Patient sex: F
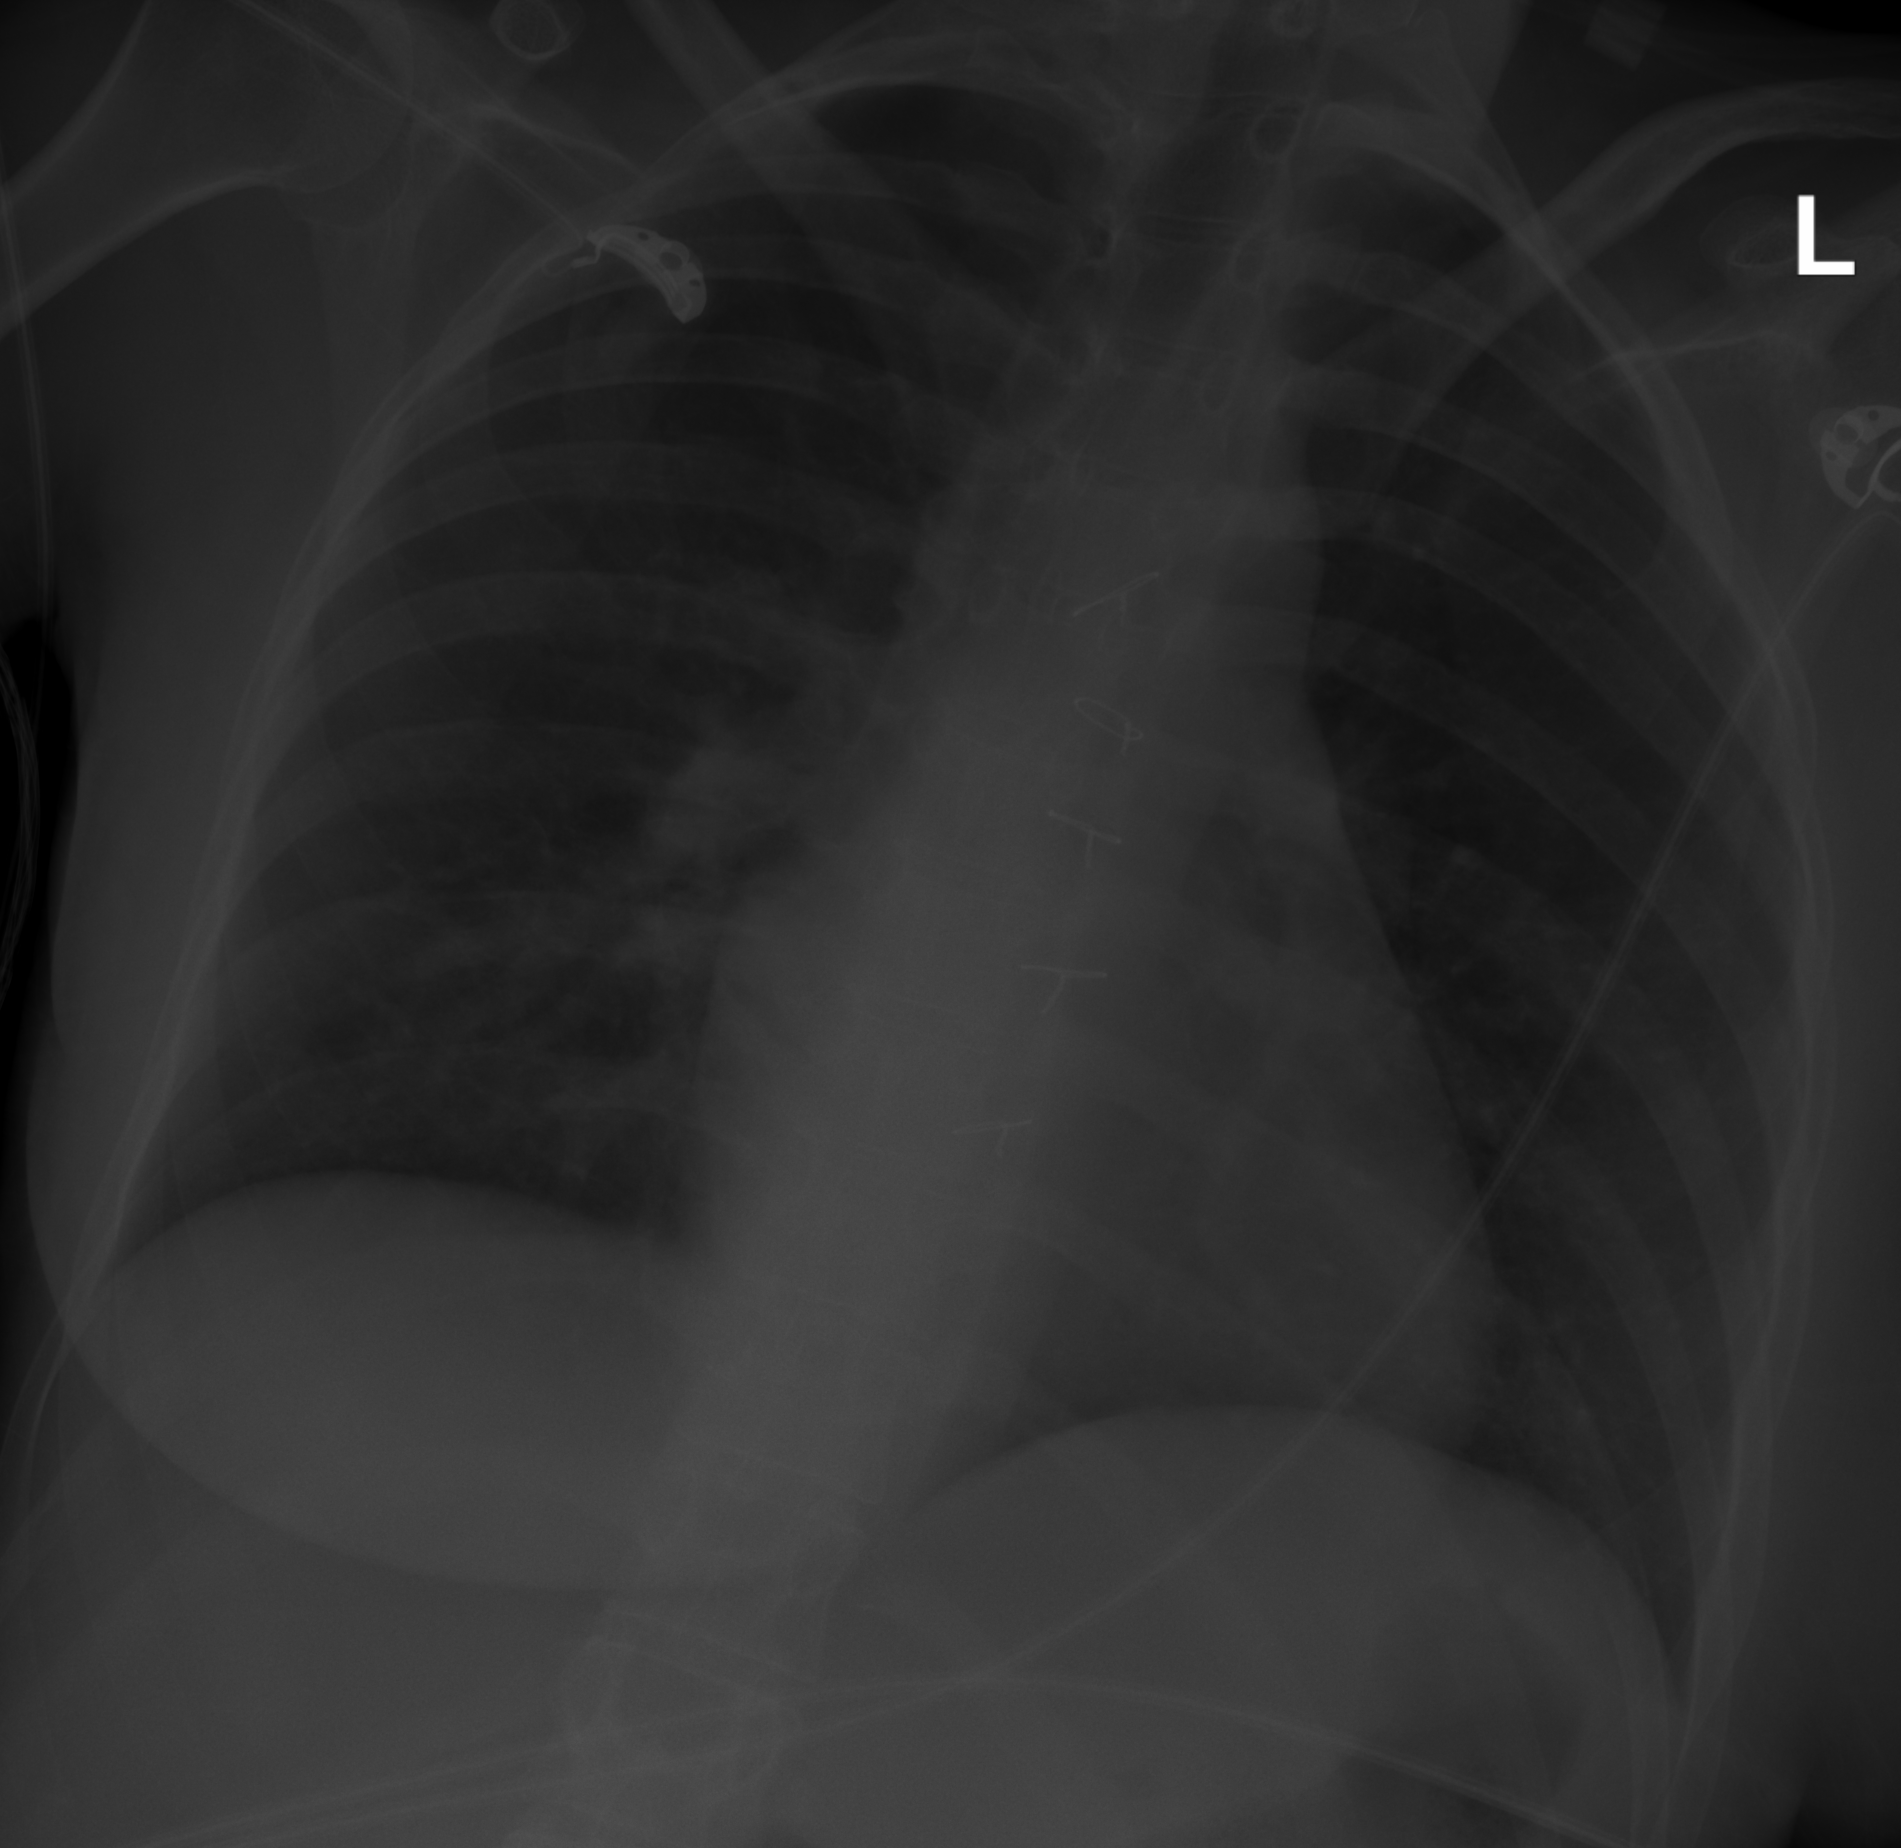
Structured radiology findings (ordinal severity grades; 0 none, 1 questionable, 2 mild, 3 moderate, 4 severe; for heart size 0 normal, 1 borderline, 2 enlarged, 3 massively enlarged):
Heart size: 0
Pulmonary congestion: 0
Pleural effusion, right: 0
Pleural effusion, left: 0
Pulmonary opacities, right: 1
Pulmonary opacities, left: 0
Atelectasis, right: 0
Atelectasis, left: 0